Question: My application widgets work on my phone and my friends' devices too.
But some user on google play complaint about widgets not working.
Please help me in finding out what is going wrong?
Customer Complaints:
*The widgets for this app don't work. No matter what size I try. Not worth the money. I've got free apps that work right on my Sasmsung galaxy Note
*Can I get refund widget doesn't work
I replied: please confirm is the widget having a black transparent box(check screenshot this is initialLayout) or is it completely transparent.
Customer Reply: Ok I tried that and it is still completely transparent

I used simple code for update
'''
try {
ComponentName Widget =
new ComponentName(context, WidgetProvider2x2.class);
AppWidgetManager wman = AppWidgetManager.getInstance(context);
wman.updateAppWidget(Widget, remoteView);
} catch (Exception e) {
e.printStackTrace();
}
'''
manifest code
'''
<receiver
android:name=".WidgetProvider4x3"
android:label="Widget(4x3)" >
<intent-filter>
<action android:name="android.appwidget.action.APPWIDGET_UPDATE" />
</intent-filter>
<meta-data
android:name="android.appwidget.provider"
android:resource="@xml/widgetinfo4x3" />
</receiver>
'''
widgetinfo
'''
<?xml version="1.0" encoding="utf-8"?>
<appwidget-provider xmlns:android="http://schemas.android.com/apk/res/android"
android:minWidth="250dp"
android:minHeight="180dp"
android:updatePeriodMillis="0"
android:initialLayout="@layout/widgetlayout4x3" >
</appwidget-provider>
'''
this is all i did, hope some one can point me to right direction
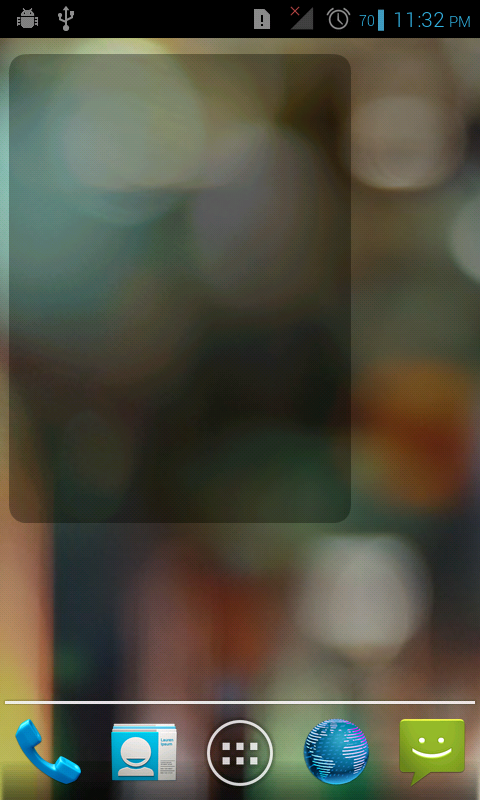
Answer: Ask customer to try a different home-screen/Launcher.
If its still the same:
1. the RemoteViews you are supplying are failing to be inflated.
2. the widget provider does not complete its update job well.
3. there's nothing to display.
Launcher will often place a 'loading..' screen if widget takes too much time to inflate.